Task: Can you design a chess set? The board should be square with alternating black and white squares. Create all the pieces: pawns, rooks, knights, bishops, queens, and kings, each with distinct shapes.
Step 4640:
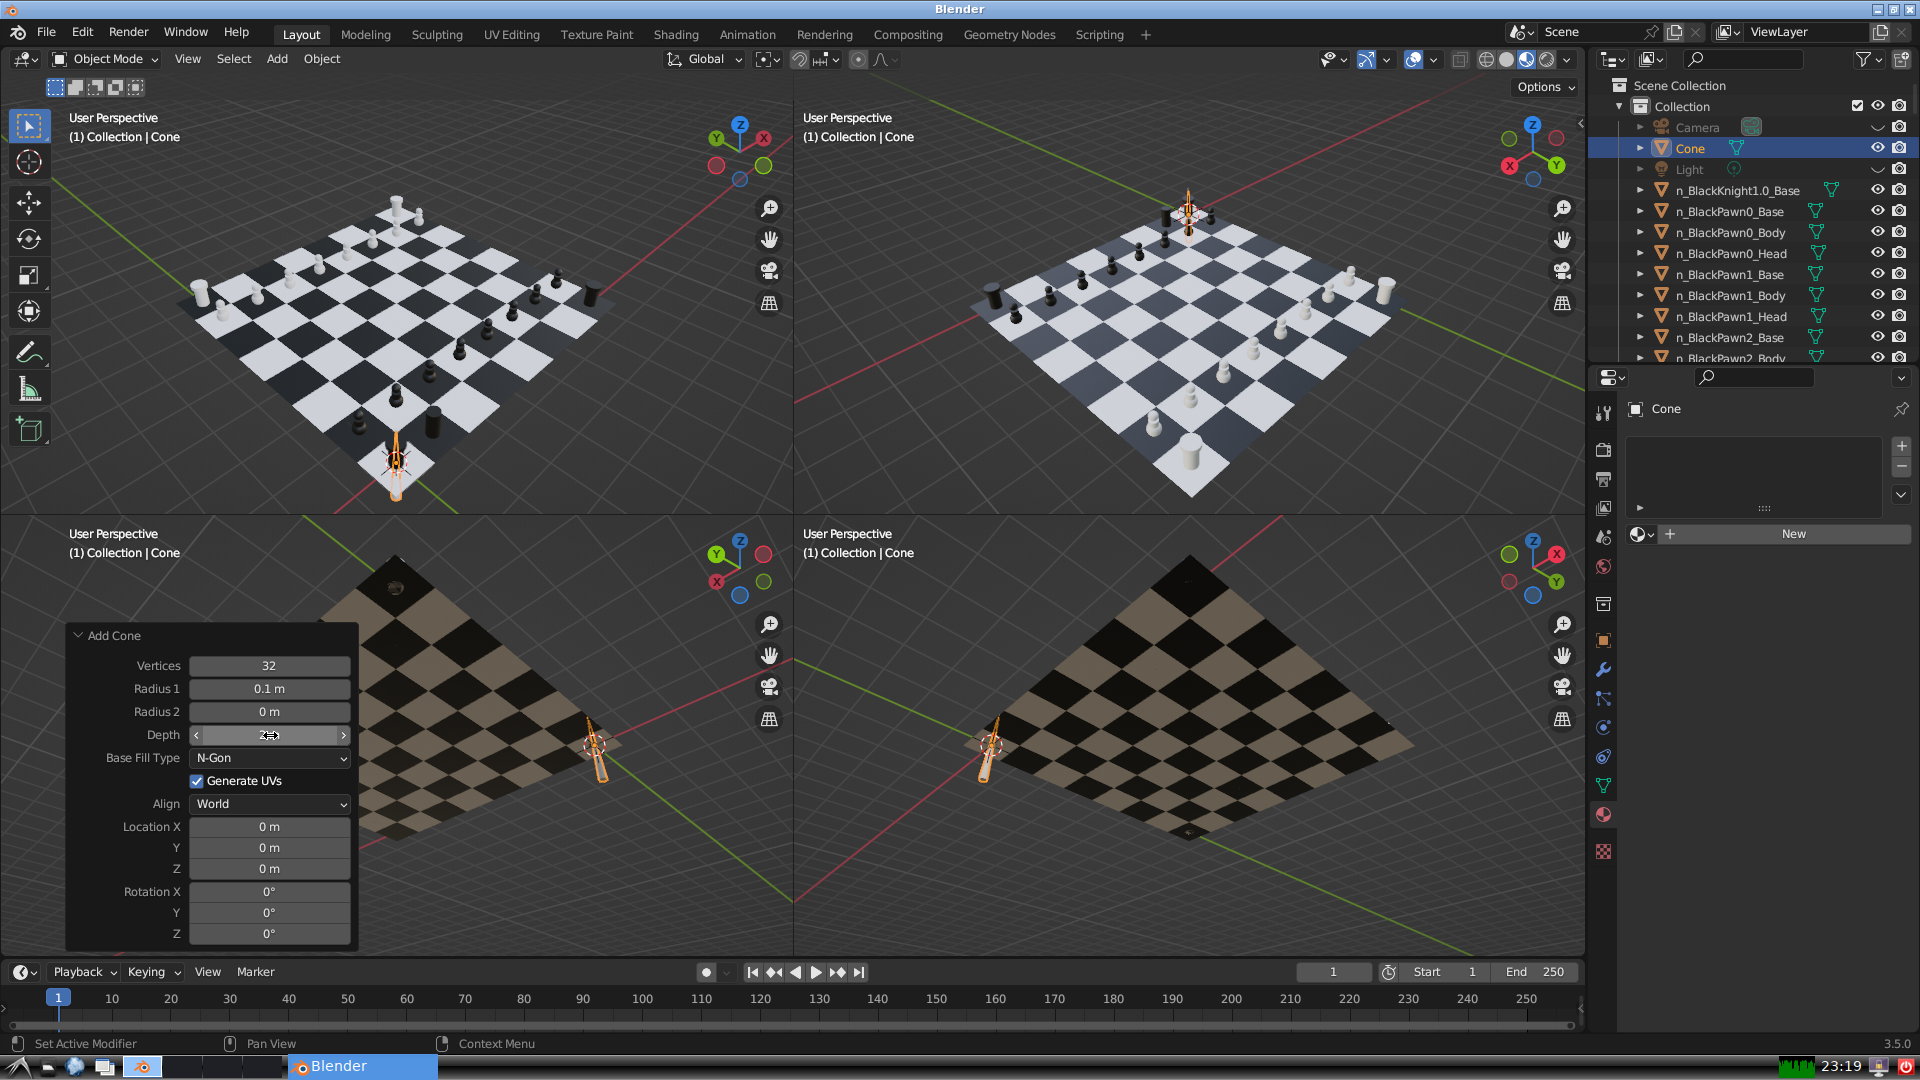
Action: click: no